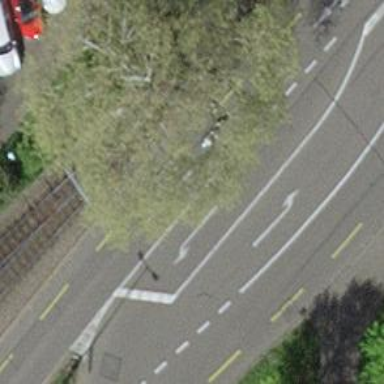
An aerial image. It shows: Secondary road with asphalt surface. There is separate sidewalk and lane for cycling on both sides.